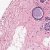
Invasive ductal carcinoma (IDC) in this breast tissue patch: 0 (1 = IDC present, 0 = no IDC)